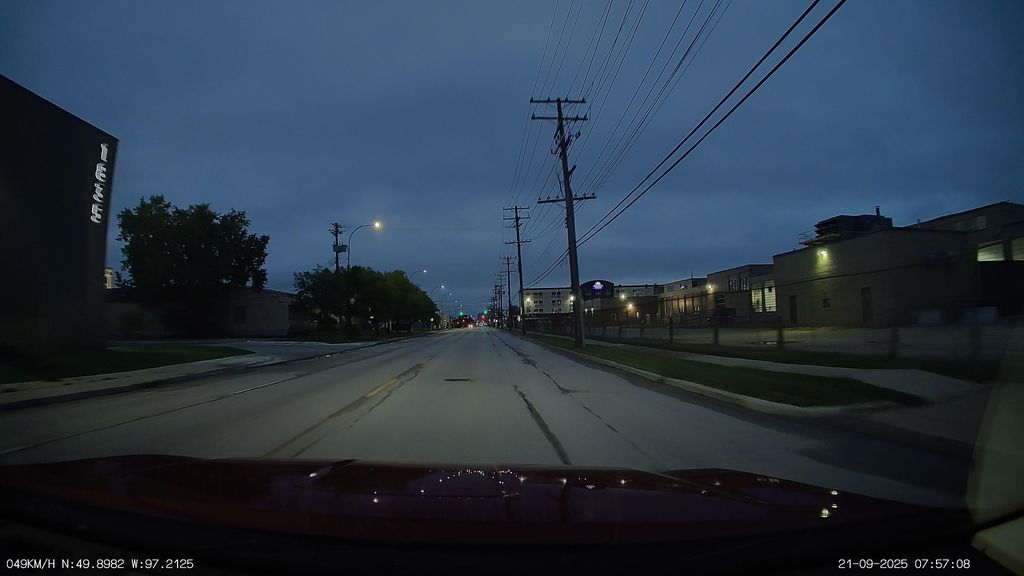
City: winnipeg